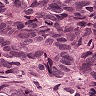
Metastatic tissue present: yes